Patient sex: M
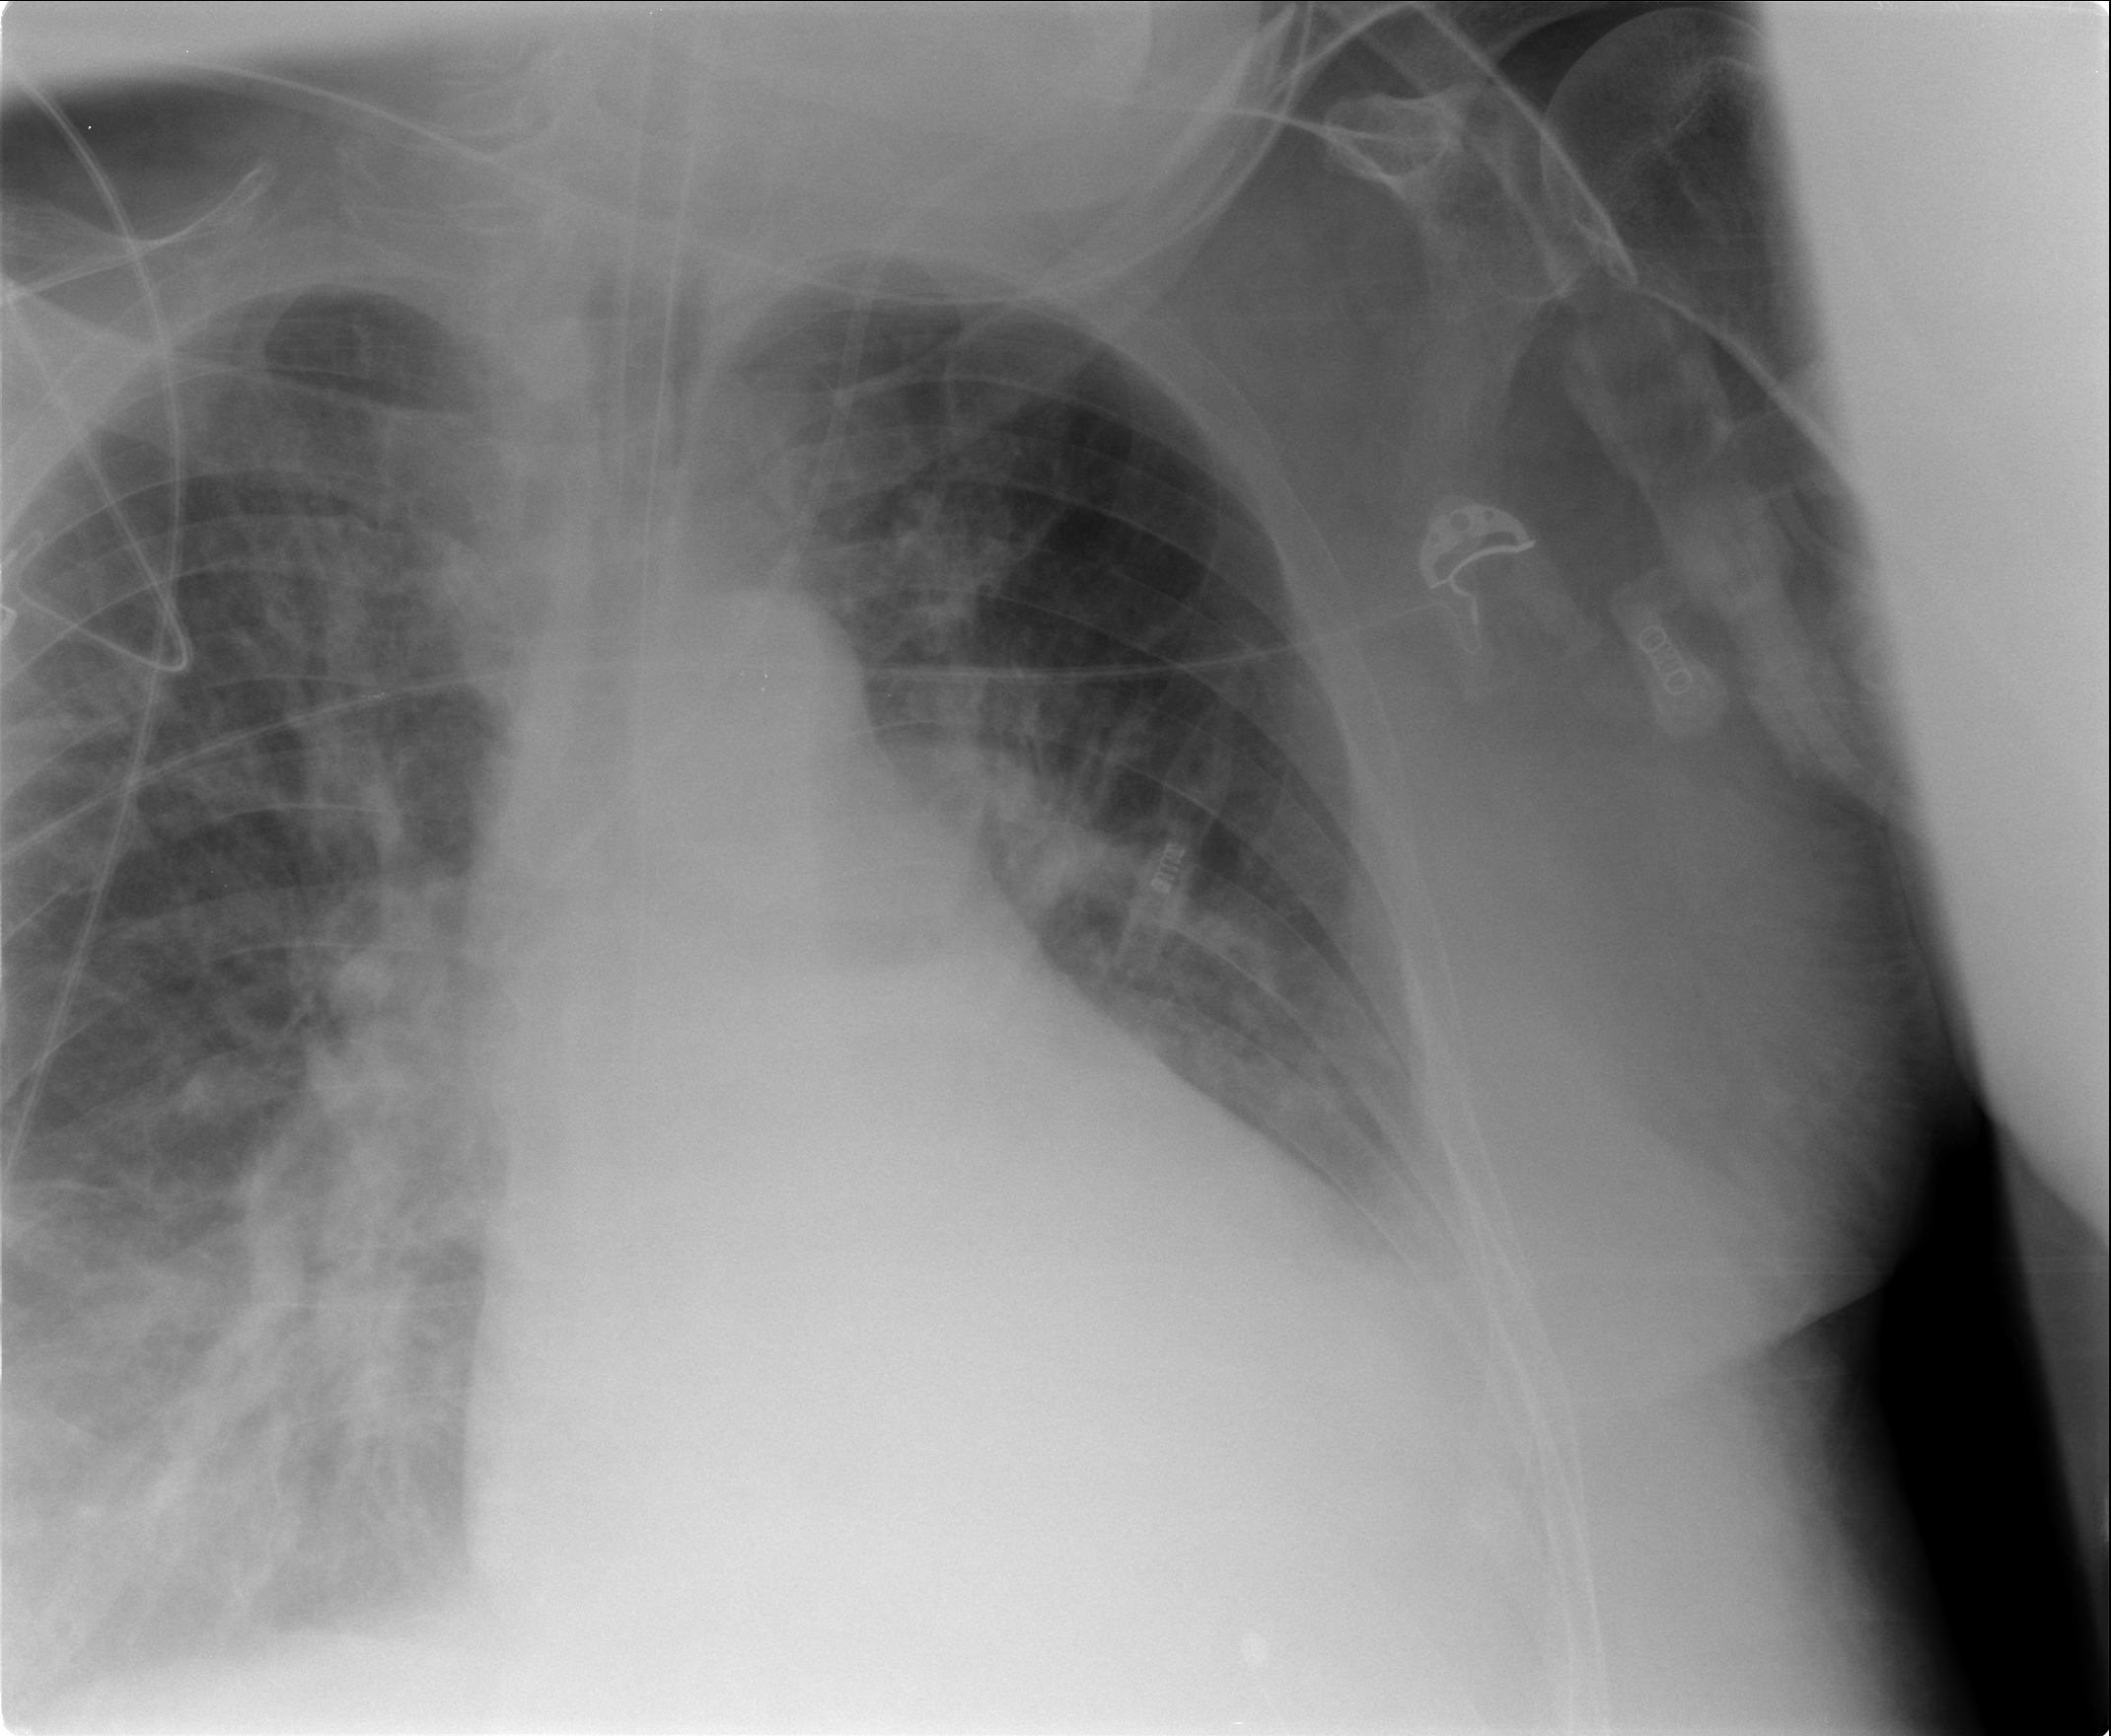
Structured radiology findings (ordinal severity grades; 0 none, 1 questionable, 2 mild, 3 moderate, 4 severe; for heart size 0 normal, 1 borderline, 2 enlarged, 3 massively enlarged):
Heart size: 2
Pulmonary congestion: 3
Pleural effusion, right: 2
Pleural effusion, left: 2
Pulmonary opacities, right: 3
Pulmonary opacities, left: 2
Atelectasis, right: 0
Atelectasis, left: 0